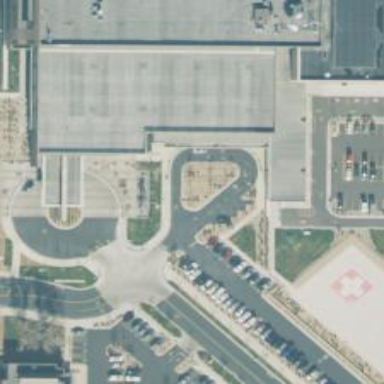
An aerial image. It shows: Entrance designated for emergency ward.